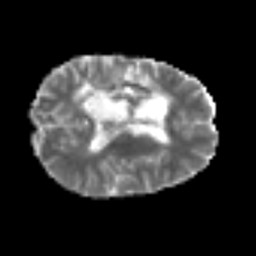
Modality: MD
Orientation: axial
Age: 31
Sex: female
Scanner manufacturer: siemens
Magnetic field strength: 3 T
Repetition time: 6.1 s
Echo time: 0.101 s